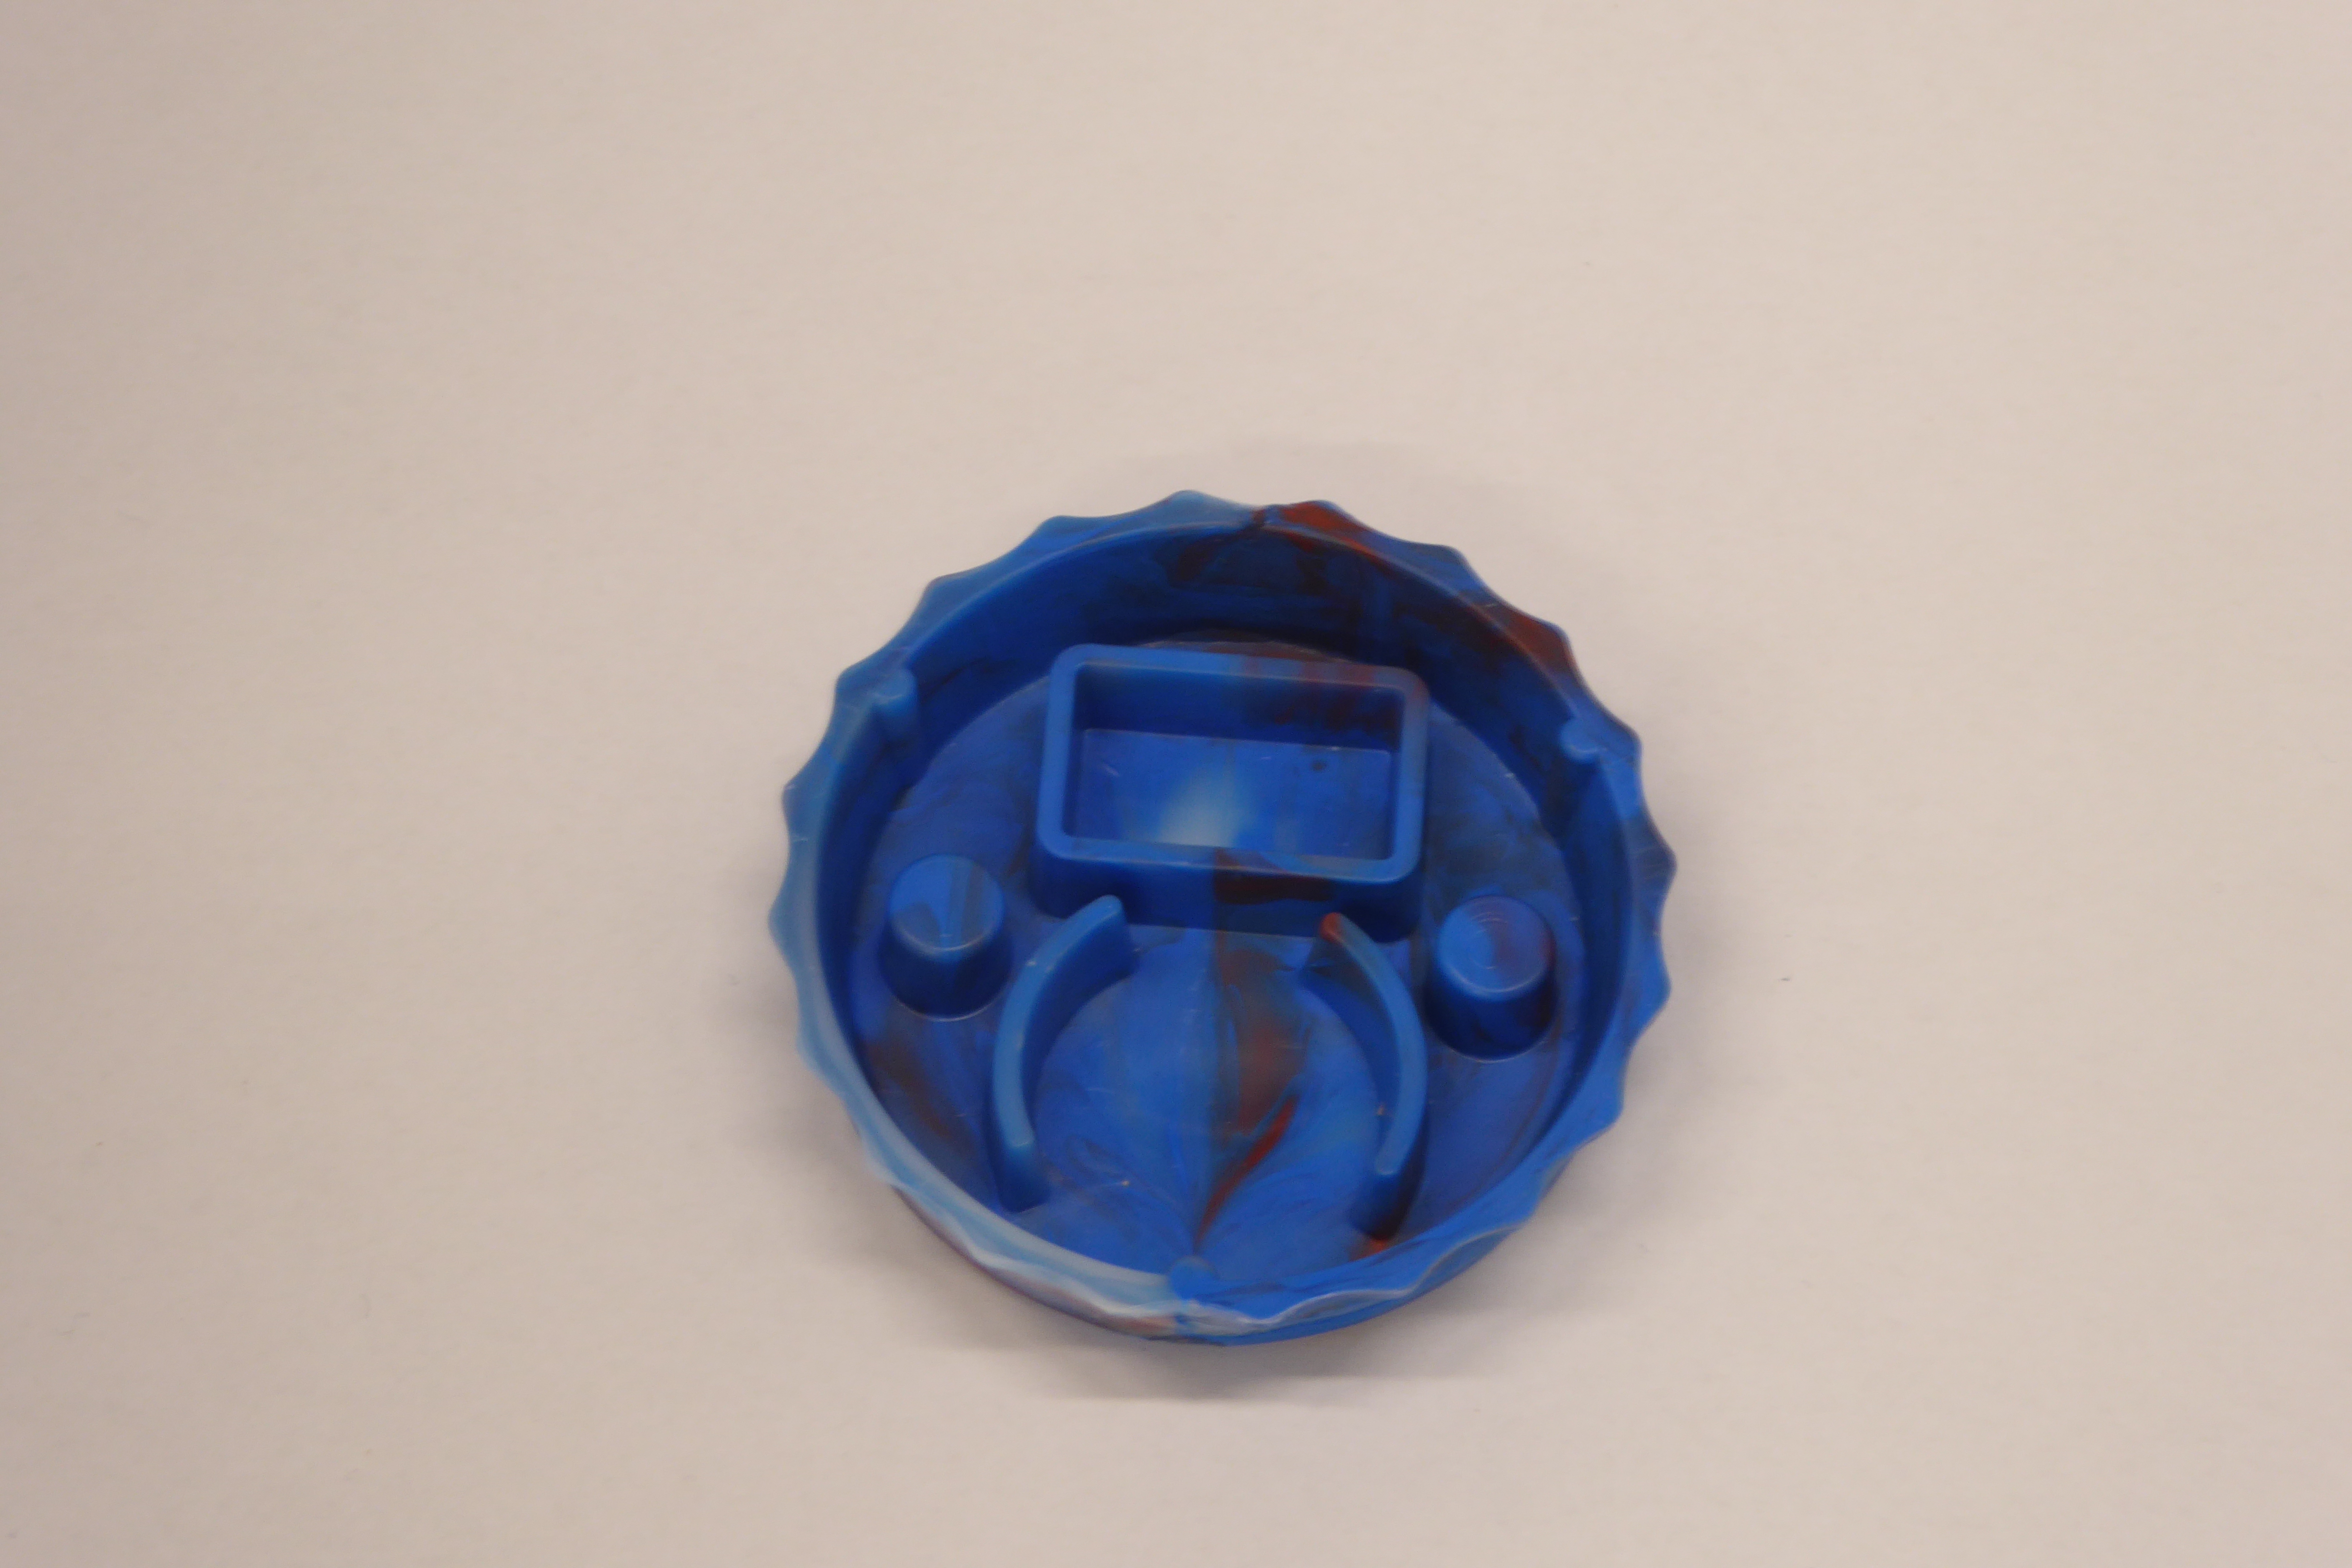
Label: Bottle Opener - Cover